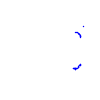
Particle: kaon